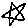
Label: star